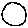
Label: circle